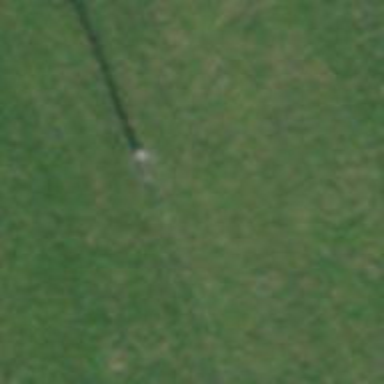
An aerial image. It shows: Minor power line.